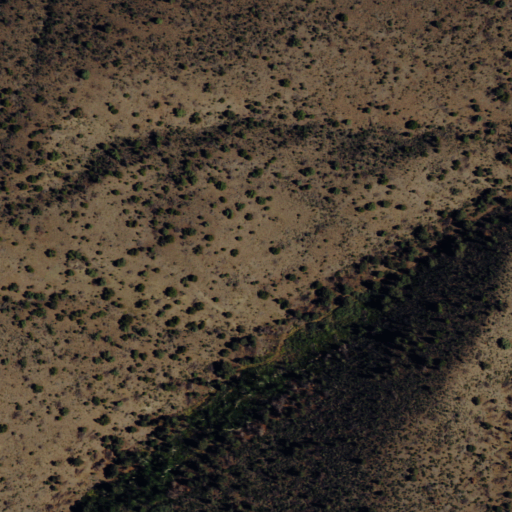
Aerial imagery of mountains in Nevada named Desert Creek Mountains containing evergreen forest and shrub